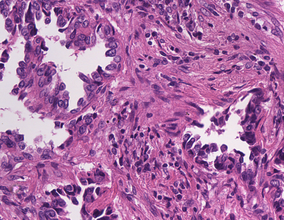
Tumor epithelial tissue: yes
Tumor-associated stroma tissue: yes
Normal tissue: no